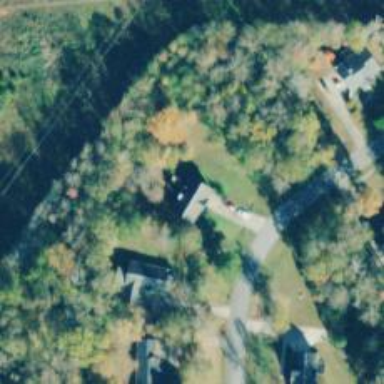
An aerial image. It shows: Simple and straightforward house.